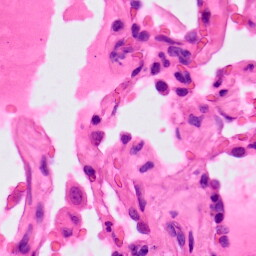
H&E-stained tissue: Lung